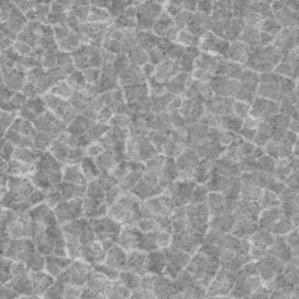
Label: frost